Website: apple
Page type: address-validator
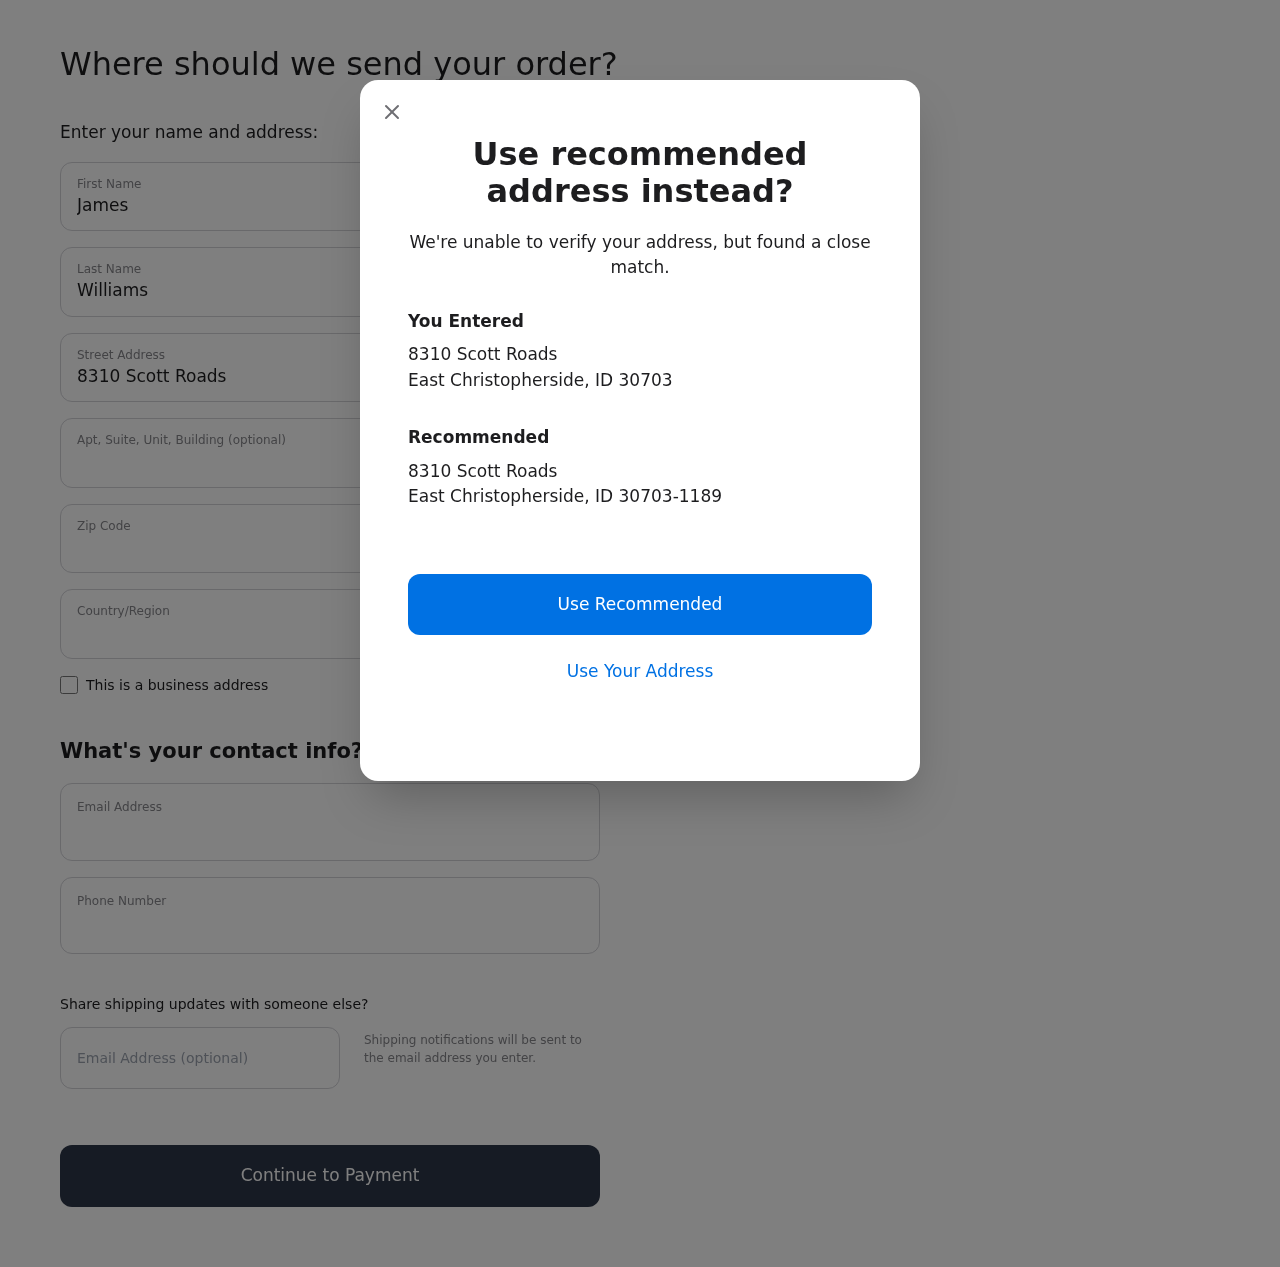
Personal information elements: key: PII_CITY
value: East Christopherside
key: PII_COUNTRY
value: United States
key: PII_EMAIL
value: jwilliams@gmail.com
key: PII_FIRSTNAME
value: James
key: PII_GIFT_EMAIL
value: alexandercooper@hotmail.com
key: PII_LASTNAME
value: Williams
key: PII_PHONE
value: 2065024891
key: PII_POSTCODE
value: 30703
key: PII_POSTCODE_FULL
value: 30703-1189
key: PII_STATE_ABBR
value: ID
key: PII_STREET
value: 8310 Scott Roads
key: PII_CITY2
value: East Christopherside
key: PII_STATE_ABBR2
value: ID